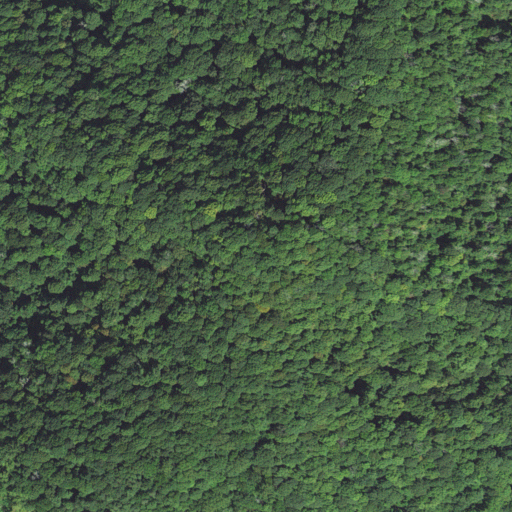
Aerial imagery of ridge(s) in North Carolina named Road Ridge containing only deciduous forest